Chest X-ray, PA view. Patient: 49 years old, sex F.
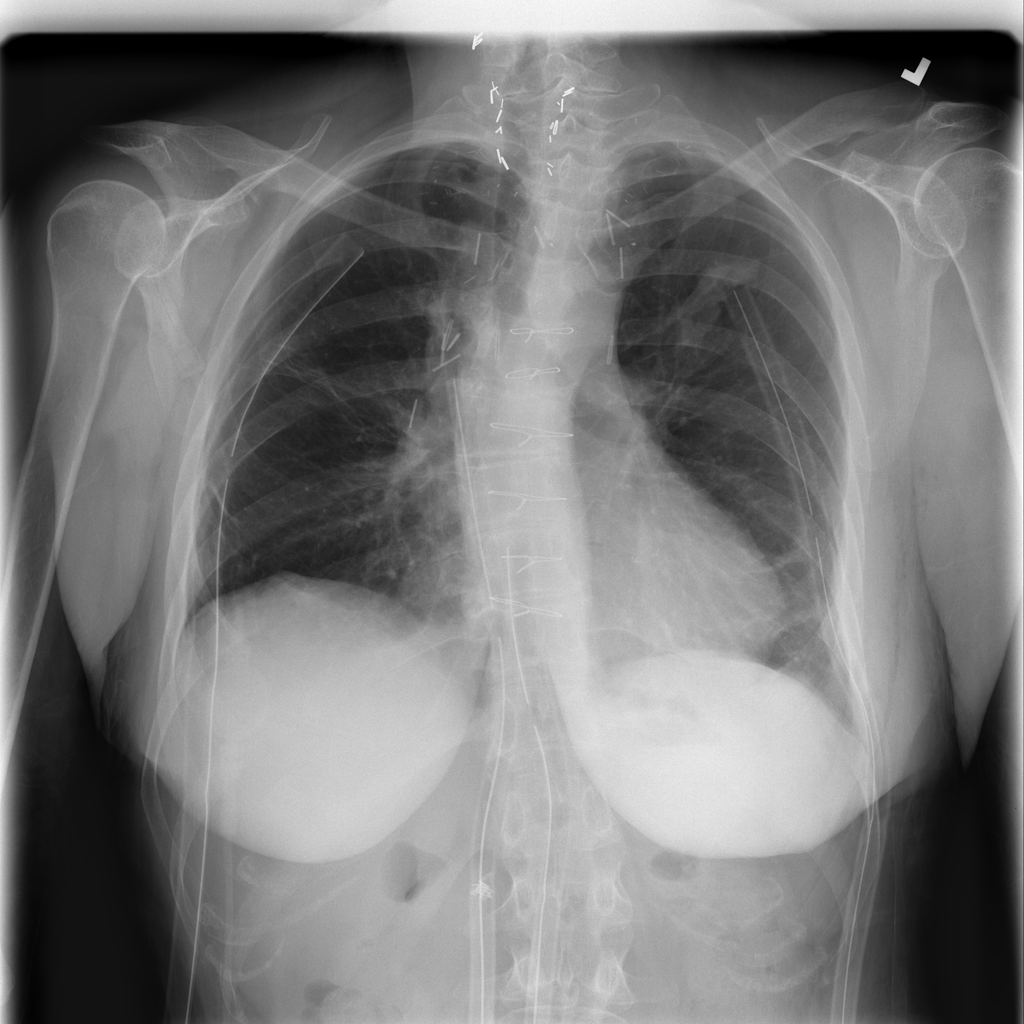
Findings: Atelectasis